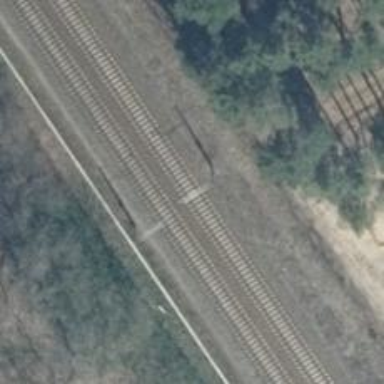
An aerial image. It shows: Milestone along the railway with catenary mast.